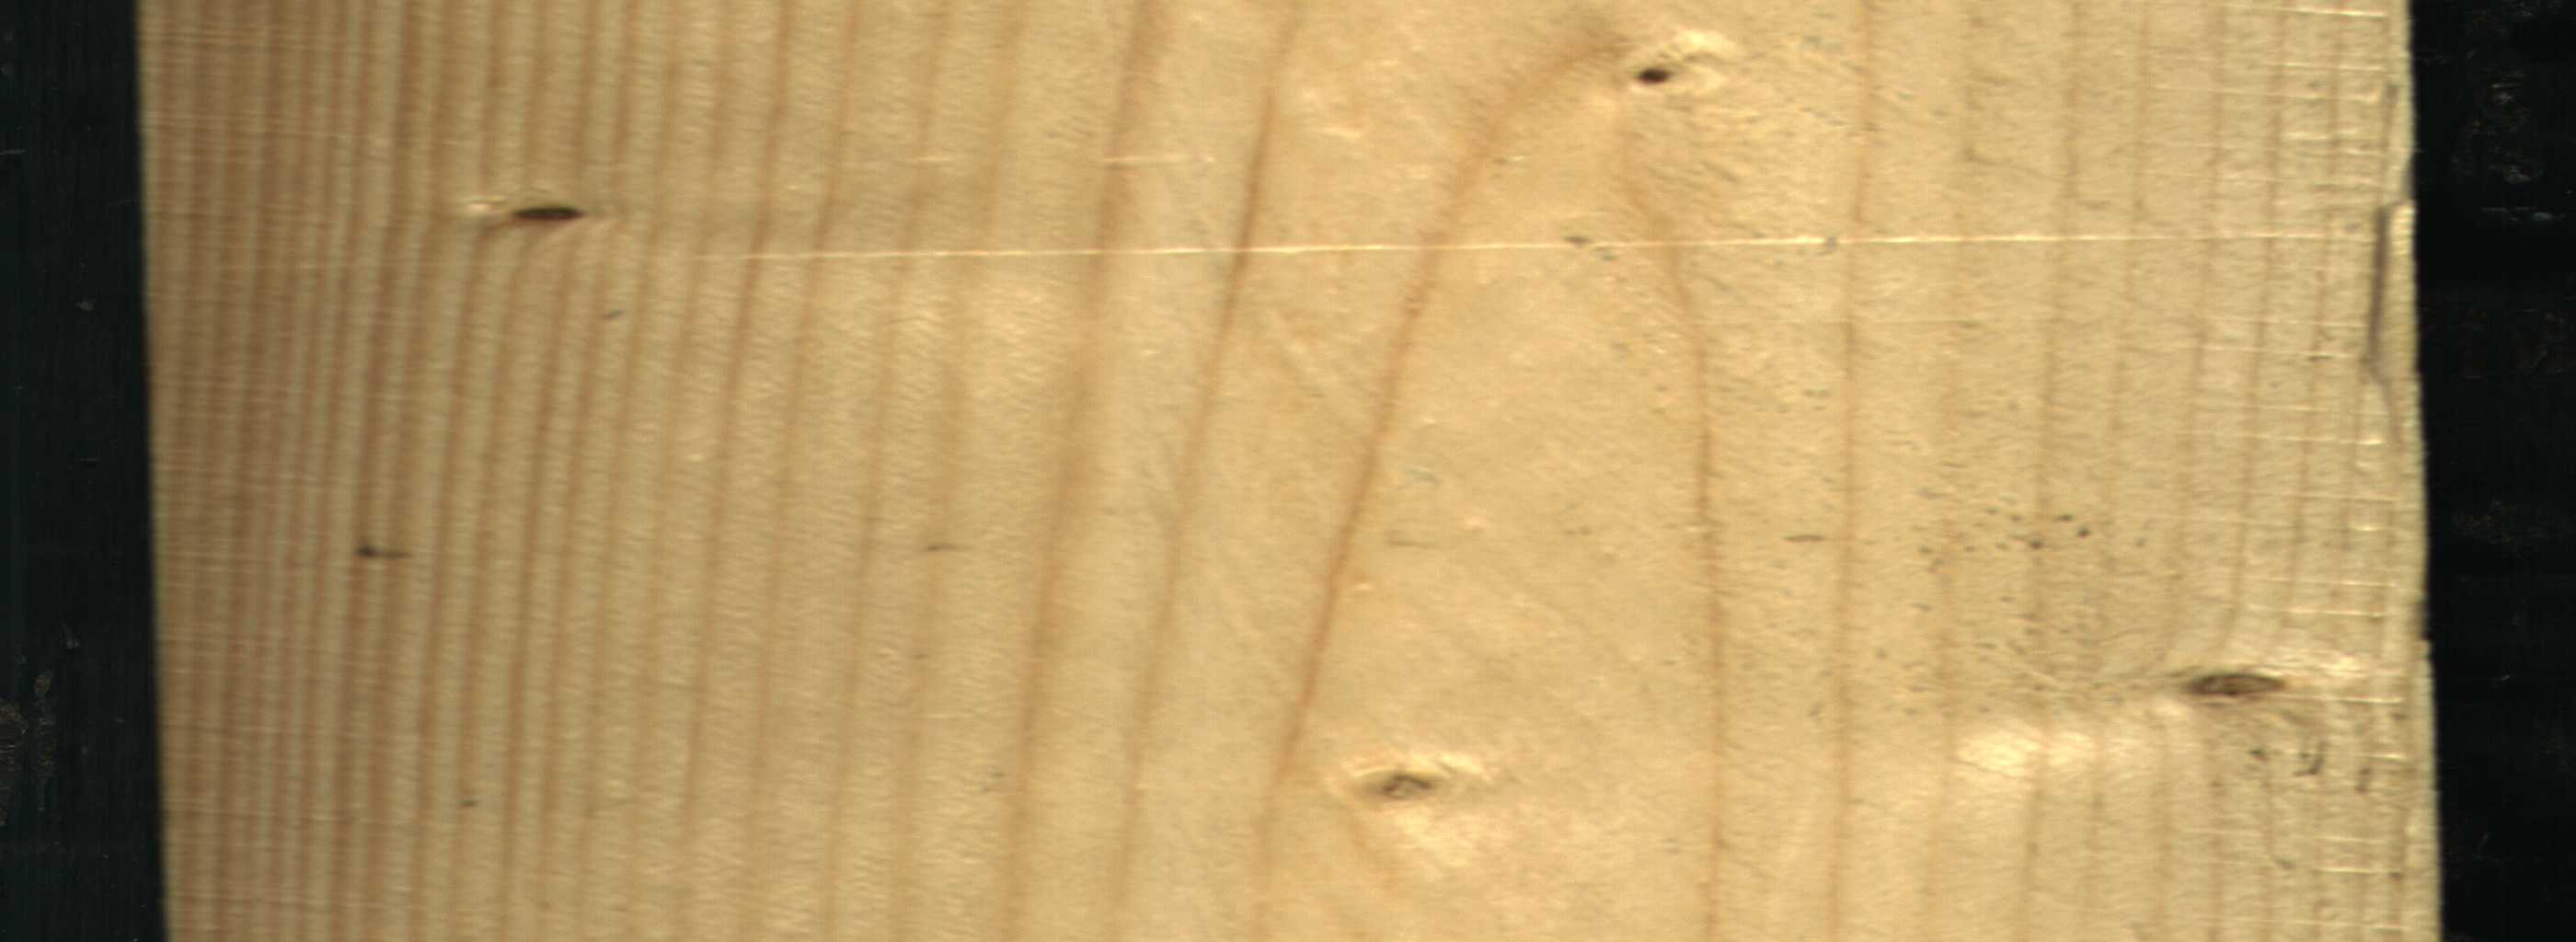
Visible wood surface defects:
Live_Knot
Live_Knot
Live_Knot
Live_Knot